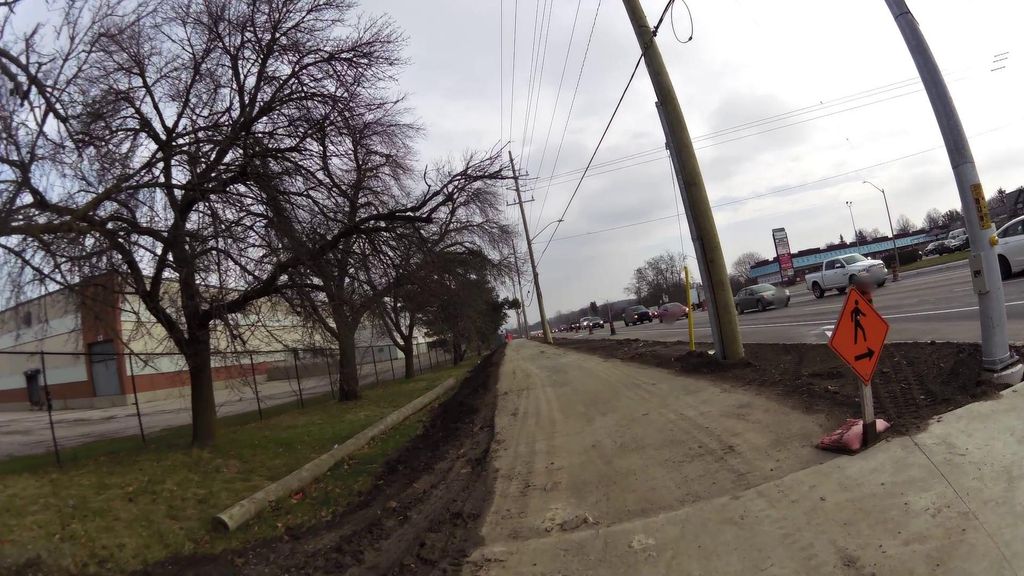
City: kitchener-waterloo